Field crop: maize
Growth stage: 1
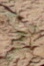
Species: lolium